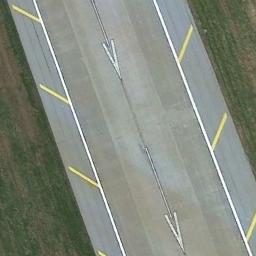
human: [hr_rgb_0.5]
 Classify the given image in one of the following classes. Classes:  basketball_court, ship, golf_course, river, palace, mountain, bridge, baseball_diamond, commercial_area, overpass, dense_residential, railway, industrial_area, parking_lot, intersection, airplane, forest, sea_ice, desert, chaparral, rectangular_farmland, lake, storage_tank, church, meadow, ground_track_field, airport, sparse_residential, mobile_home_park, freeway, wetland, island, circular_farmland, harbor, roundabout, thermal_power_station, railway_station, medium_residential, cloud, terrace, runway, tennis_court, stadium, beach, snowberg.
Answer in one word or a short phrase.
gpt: runway